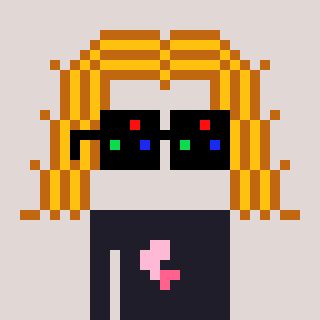
a pixel art character with square black sunglasses, a hair-shaped head and a grayscale-colored body on a warm background